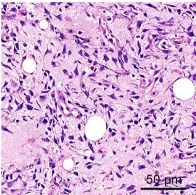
The HE staining of pathological specimens. Neoplastic spindle cells, and ,edema interstitial.
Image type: pathology (h&e)